Interaction volume radius: 10 \u00c5
Interaction volume height: 45 \u00c5
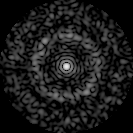
Disorder parameter: 0.8496